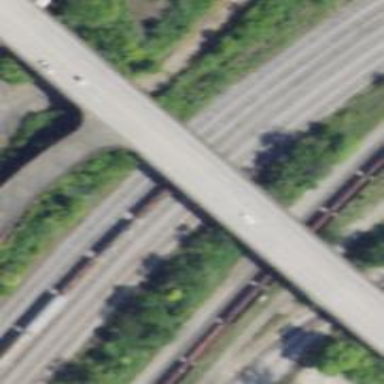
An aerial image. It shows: Railway yard in service.